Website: lowes
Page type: customer-info-address
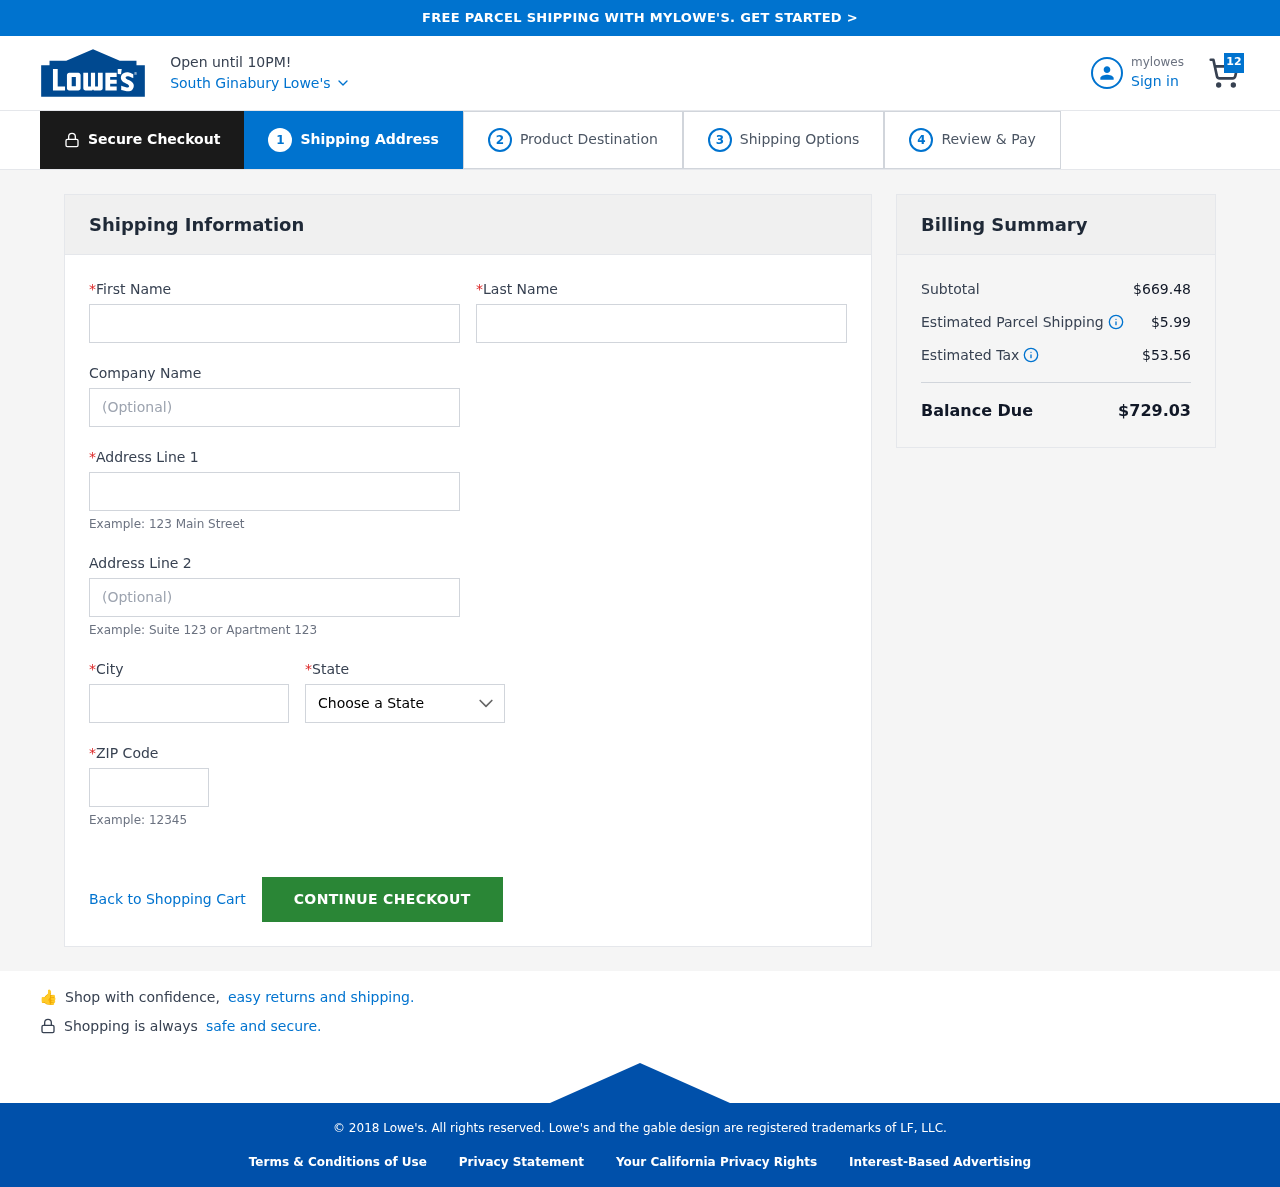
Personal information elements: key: PII_CITY
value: South Ginabury
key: PII_FIRSTNAME
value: Tiffany
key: PII_LASTNAME
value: Simpson
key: PII_POSTCODE
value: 28361
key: PII_STATE
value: MP
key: PII_STREET
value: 445 Tracy Ports Apt. 819
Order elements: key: ORDER_NUM_ITEMS
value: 12
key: ORDER_SUBTOTAL
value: $669.48
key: ORDER_SHIPPING_COST
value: $5.99
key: ORDER_TAX
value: $53.56
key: ORDER_TOTAL
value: $729.03